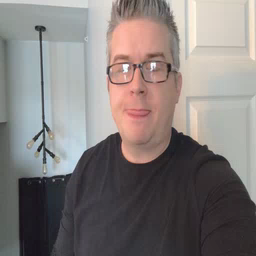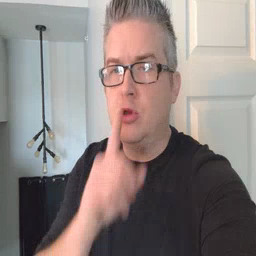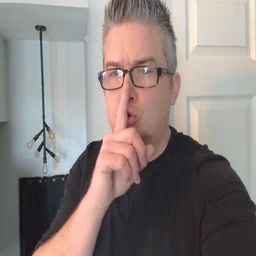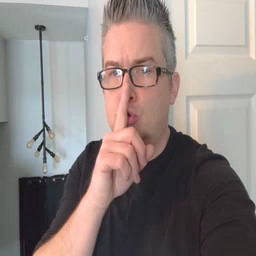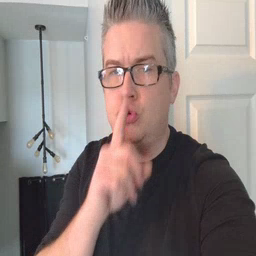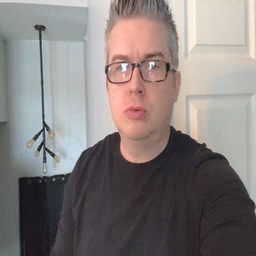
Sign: shhh